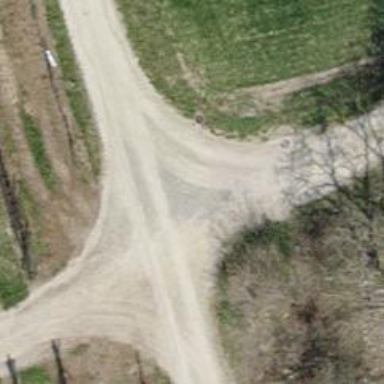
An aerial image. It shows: Gravel track road.